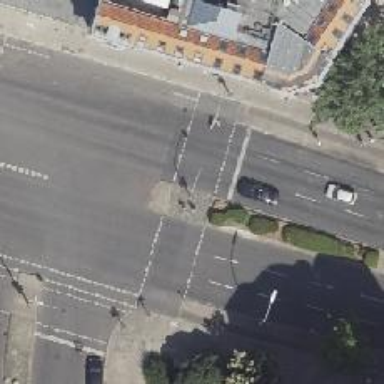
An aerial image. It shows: Footway located on traffic island.